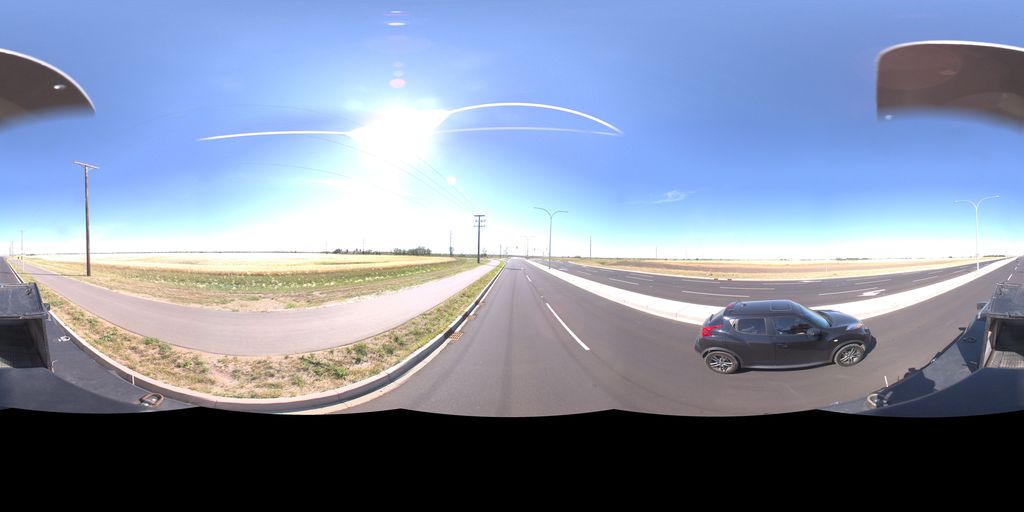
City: saskatoon